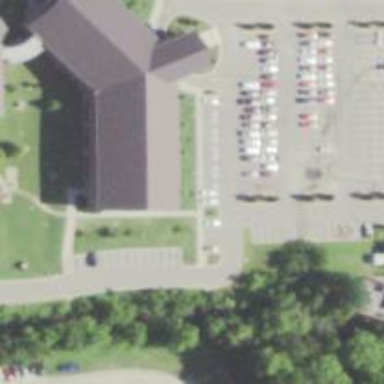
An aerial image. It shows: Parking space is available.